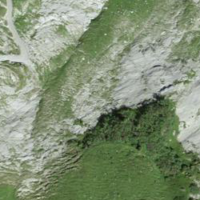
EUNIS habitat code: 26
Species observed at this site:
Tussilago farfara